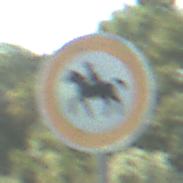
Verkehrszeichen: VerbotReiter
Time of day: Midday
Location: Outdoor (Nature)
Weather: Clear
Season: NotSpecified
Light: Natural